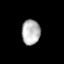
Tissue: lung
Cell type: Others
Senescence score: 0.1847
Nuclear area (px): 456
Mean DAPI intensity: 181.52